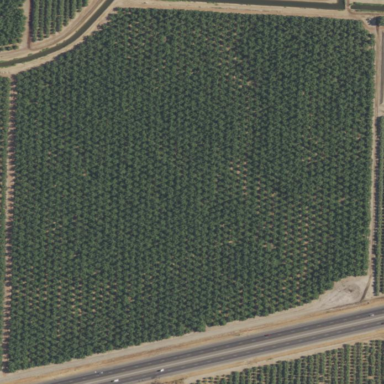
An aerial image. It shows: Orchard.